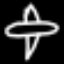
Label: airplane